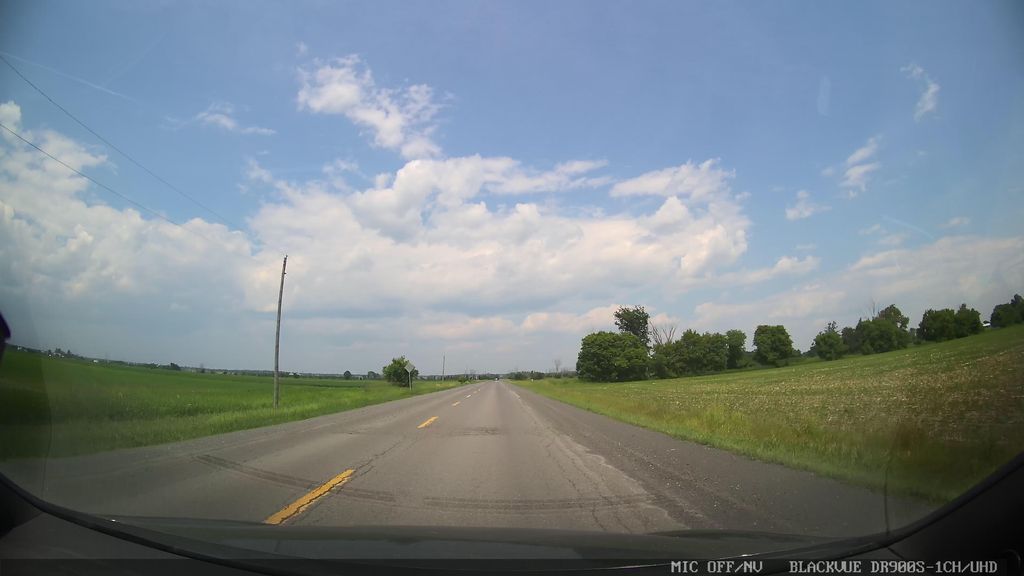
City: ottawa-gatineau